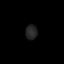
Tissue: lung
Cell type: Endothelial cells
Senescence score: 0.5892
Nuclear area (px): 169
Mean DAPI intensity: 36.982